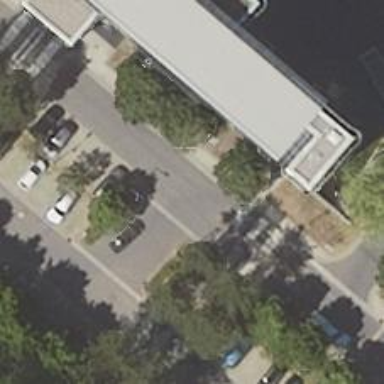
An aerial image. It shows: Parking aisle designated as service road.